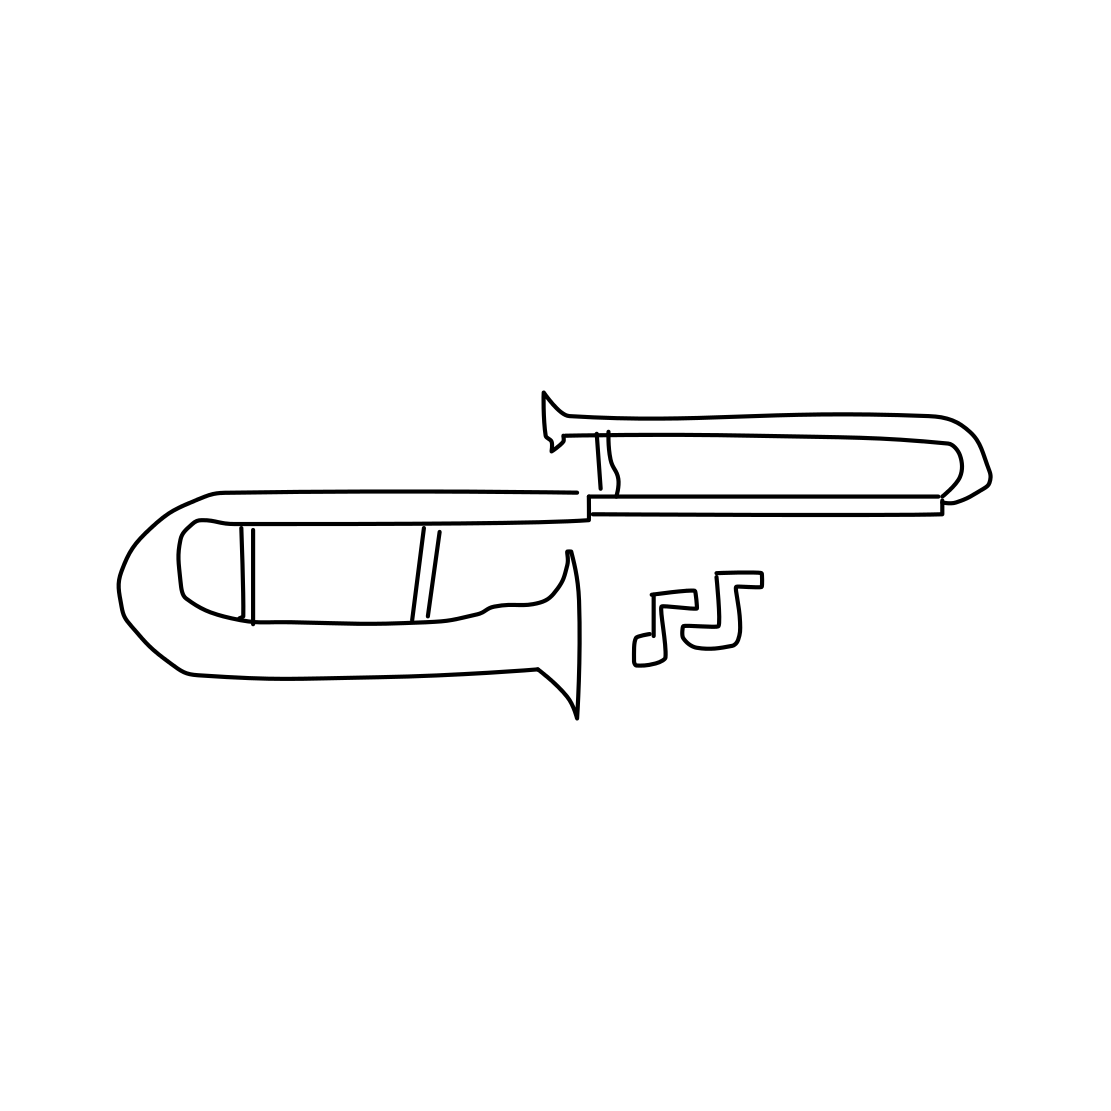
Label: trombone